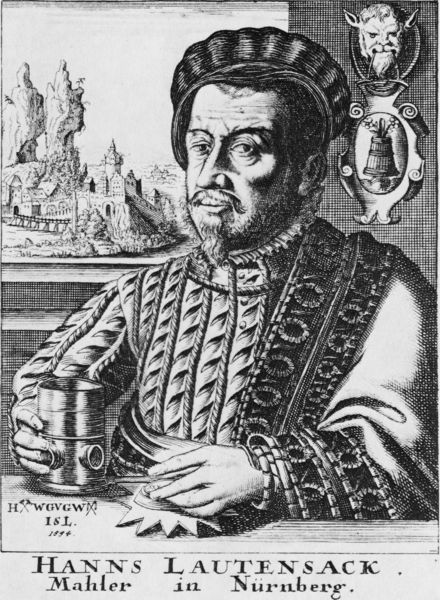
Titel: Bildnis des Ulrich Schwaiger
Künstler: Hanns Lautensack
Institution: (Seriendruck)
Schlagwörter: hand, kopf, mann, schatten, weiß, bäume, landschaft, sitzen, stadt, fenster, finger, glas, grau, hintergrund, hut, mund, nase, ohr, profil, schwarz, stirn, tisch, zeichnung, zimmer, blick, schloss, tier, haube, alt, bart, jacke, kappe, mütze, wand, augen, falten, halten, kleidung, kragen, mensch, ärmel, bild, bildnis, halskrause, herr, hände, portrait, porträt, signatur, brücke, gewand, mantel, adel, ohren, potrait, krug, schärpe, aussicht, schrift, wangen, bilder, berge, grafik, graphik, verzierung, maler, becher, messing, maske, burg, stern, linie, druck, schwarz-weiß, stich, text, plakat, selbstbildnis, bier, dämon, spitzbart, poster, tracht, wappen, selbstportrait, glocke, teufel, faun, mittelalter, wams, löwe, hans, prunk, kupferstich, direkt, ziege, ungeheuer, trinkgefäss, nürnberg, fratze, stick, sinnbild, protrait, borten, gnom, datiert, seriendruck, faunskopf, hanns lautensack, hans lautensack, mahler, lautensack, wappem, hanns, becker, selbstildnis, in, mann druck schwarz weiss graphik, hanns lautensacher, woperdinger, mahler in nürnberg, wgvgw, tisch fenster